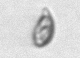
Label: Cryptophyta